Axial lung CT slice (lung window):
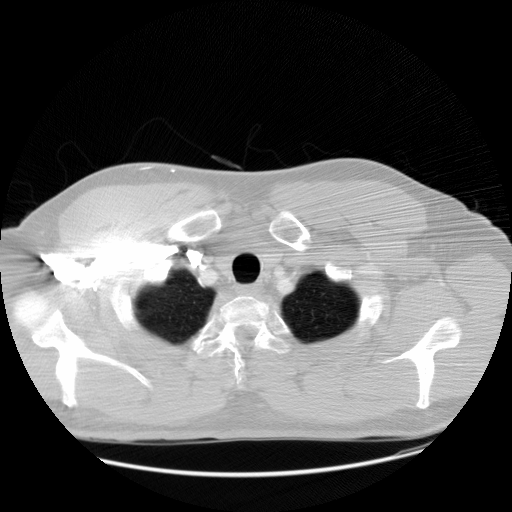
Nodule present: no